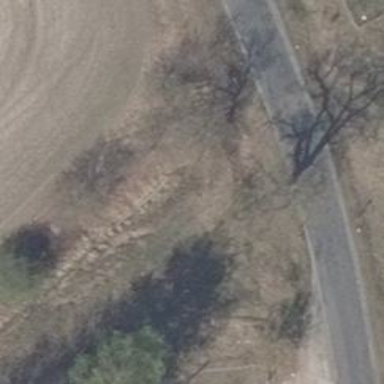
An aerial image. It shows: Culvert tunnel.